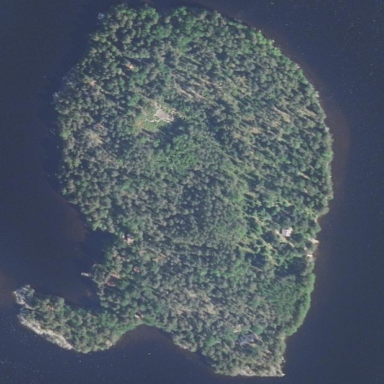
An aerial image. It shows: Island covered with woodland.